Question: I was trying to achieve this effect for a background button, notices that the effect it's a like a wave. Is there a some way that i can defined a gradient or a css function to accomplish this?

The most that I can get it's a gradient for a vertical or horizontal line but not like a Wave
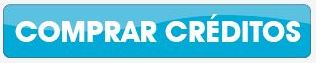
Answer: I'm not an expert in CSS, but here's my solution (pure CSS).
Tested only in FF.

<URL>
---
modified in accordance with the example:

<URL>